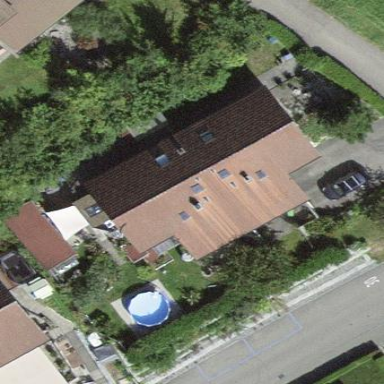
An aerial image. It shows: Gabled terrace building with roof tiles.